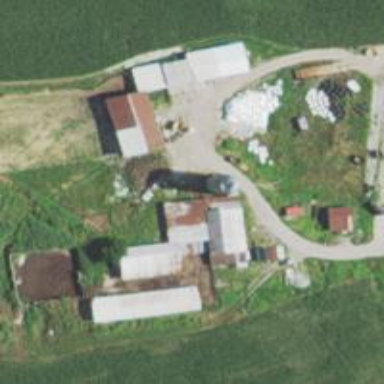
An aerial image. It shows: Silo.